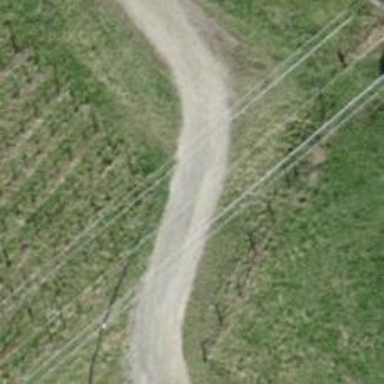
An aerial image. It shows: Compacted grade3 track.